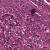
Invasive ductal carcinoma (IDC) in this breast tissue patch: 1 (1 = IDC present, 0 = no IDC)